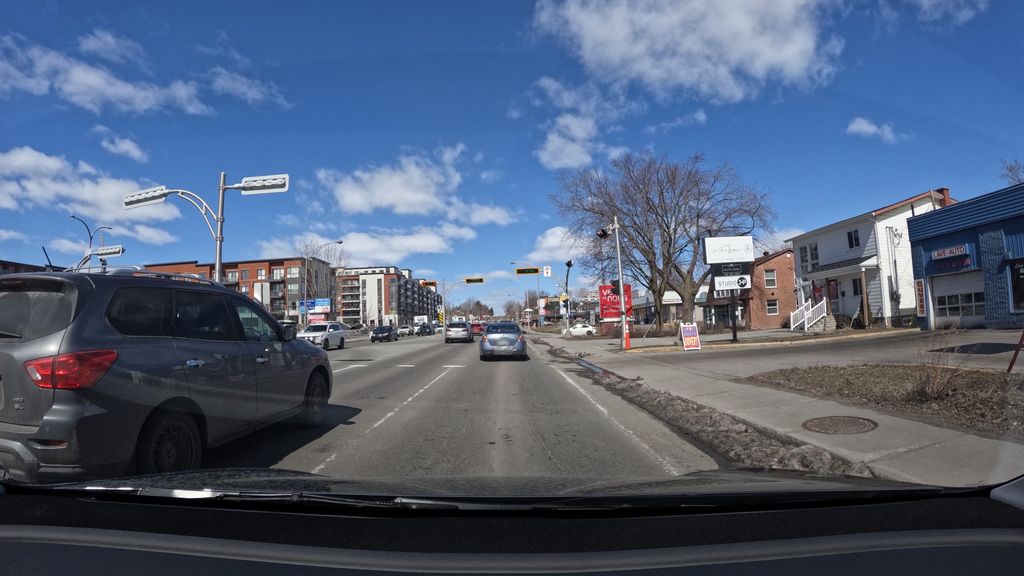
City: montreal